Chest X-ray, PA view. Patient: 32 years old, sex F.
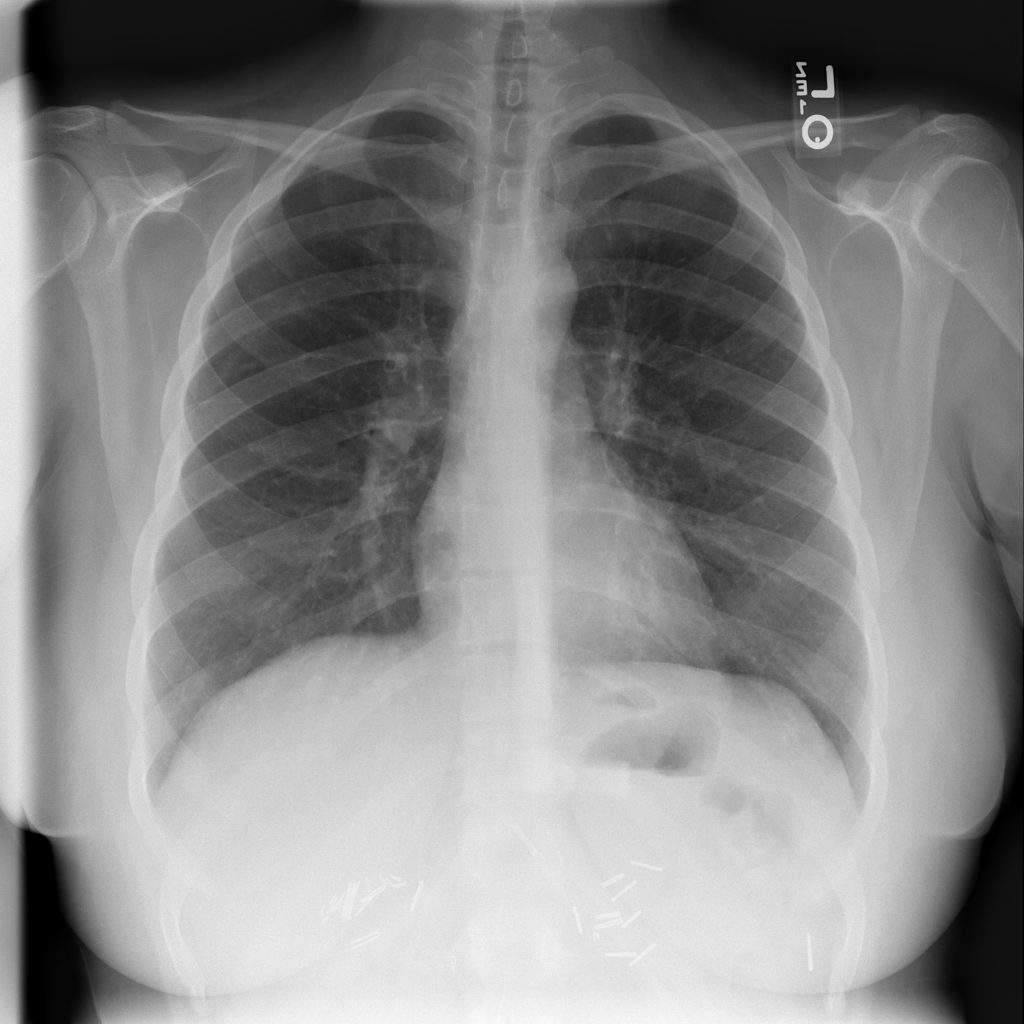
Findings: No Finding